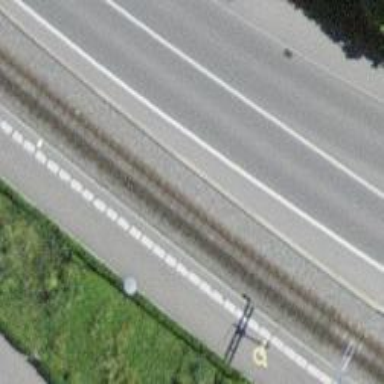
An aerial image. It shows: Stop position for public transport on the railway.